Question: I'm using automatic labeling (CPTAxisLabelingPolicyAutomatic) with the CPTCalendarFormatter formatter to format my x axis - so far so good.
However, my graph is full width in it's container and because of that, the 2 labels at the edges of the plot are being clipped. See below:

Is there a simple way to format the padding on the first and last label, so that they sit within the graph, rather than extending beyond it?
Thanks!
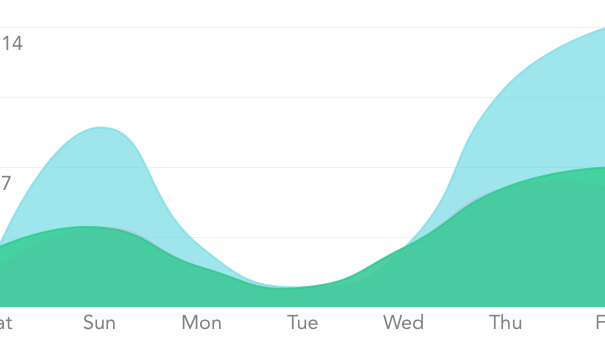
Answer: If I understand your question, you want the labels to fit under the graph, (not extend beyond the edges of the graph).
As I see it you have two options:
1. Expand plot range as others have mentioned before, or
2. Define the positions of your labels yourself.
Example of how to set your own label positions:
'''
CPTXYAxisSet *axisSet; //your graph's axis set;
NSSet *labelPositions; //some set containing positions of all labels stored as NSNumbers
[axisSet.xAxis setLabelingPolicy:CPTAxisLabelingPolicyLocationsProvided];
[axisSet.xAxis setMajorTickLocations:labelPositions];
'''